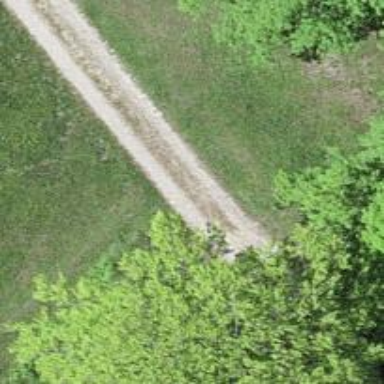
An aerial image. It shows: Gravel track with grade2 quality.